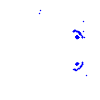
Particle: proton